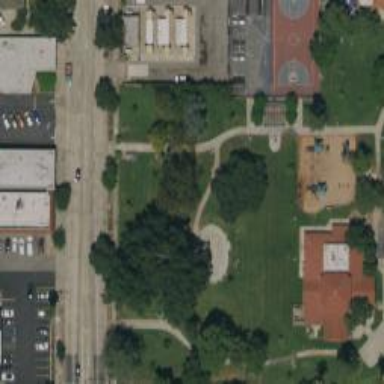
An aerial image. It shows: Park.